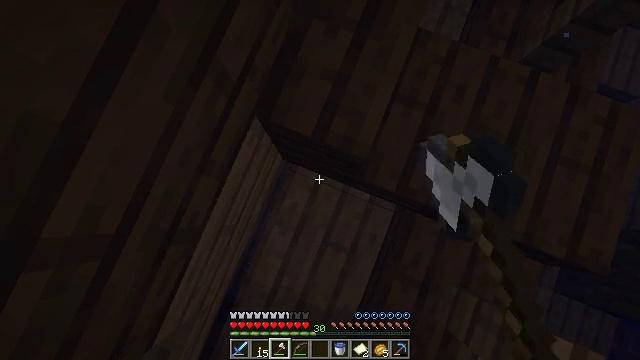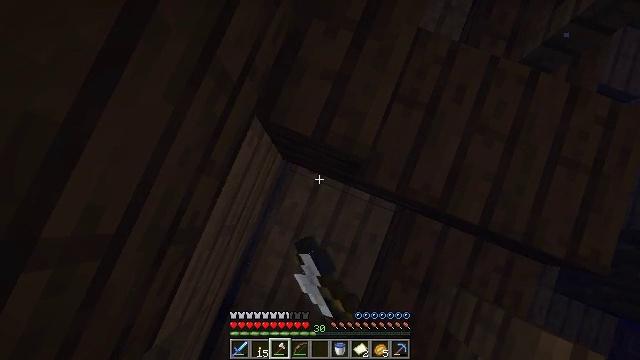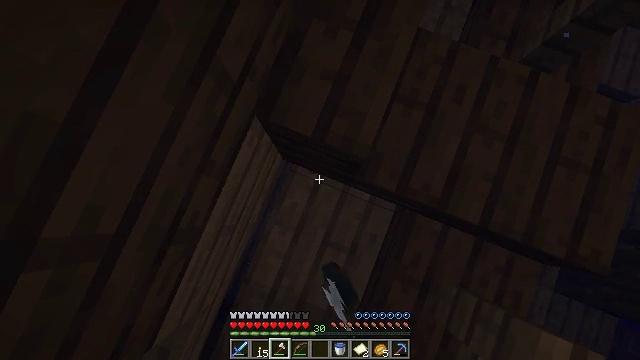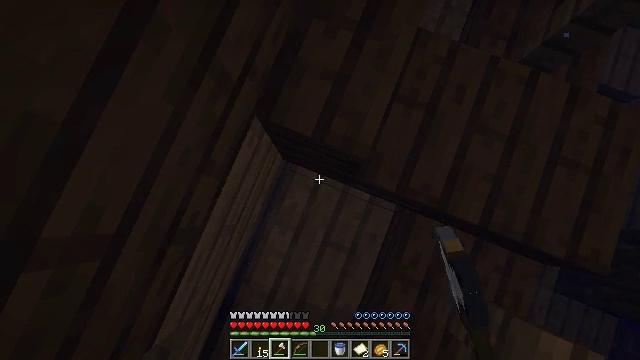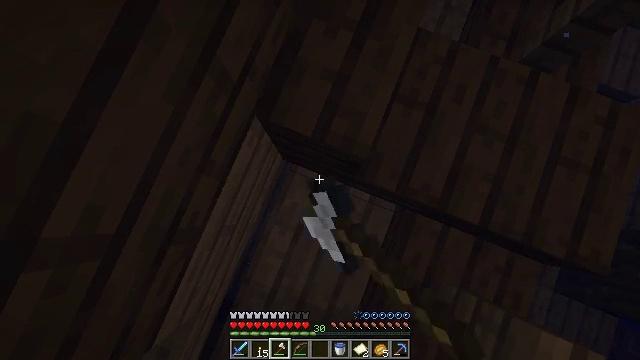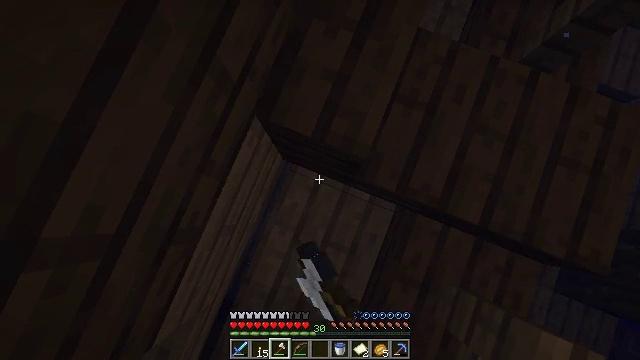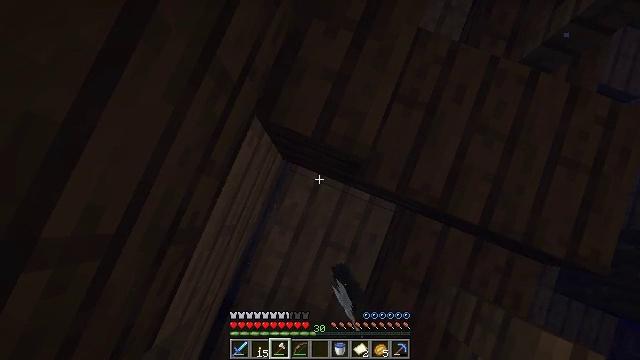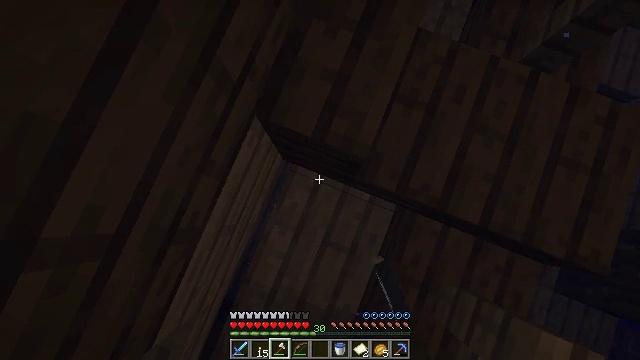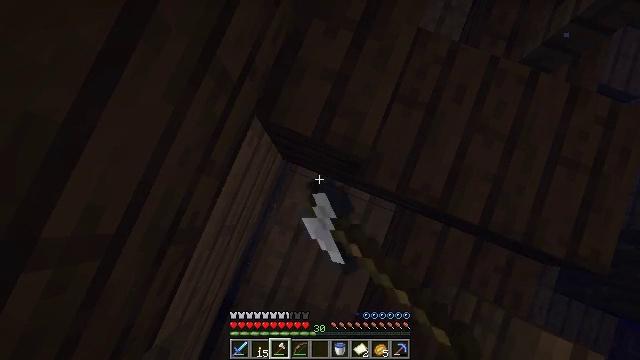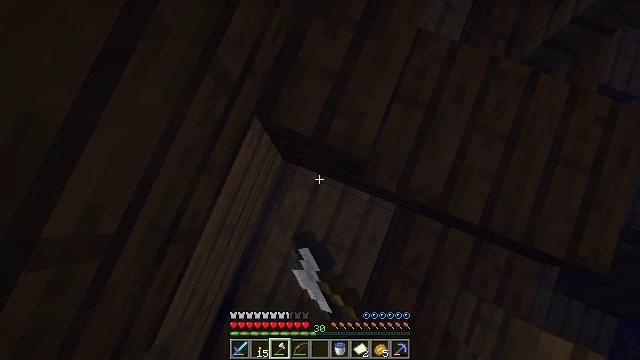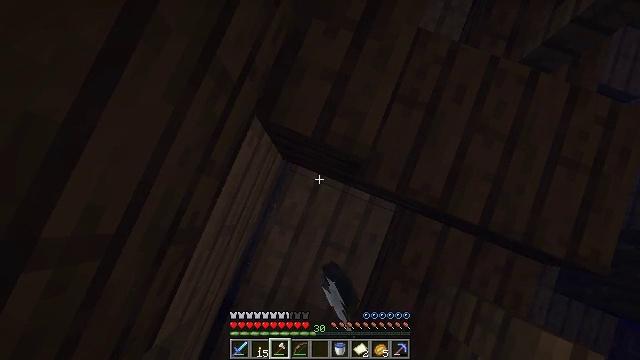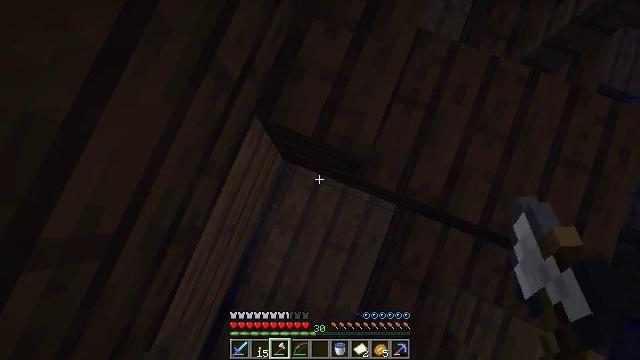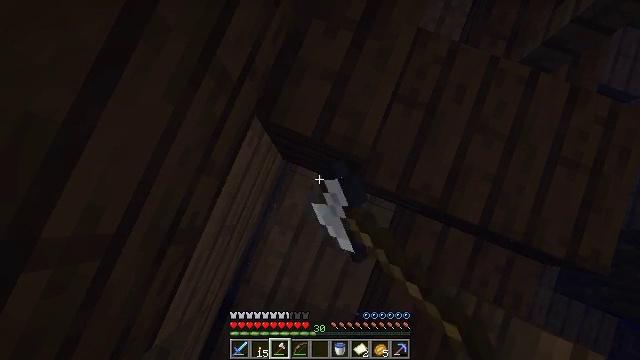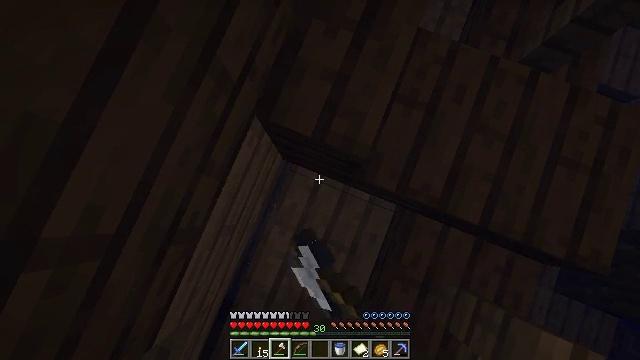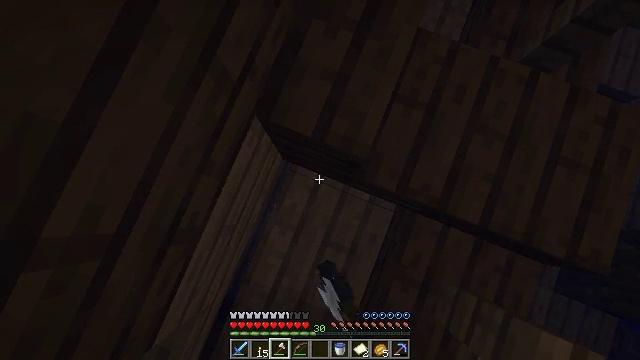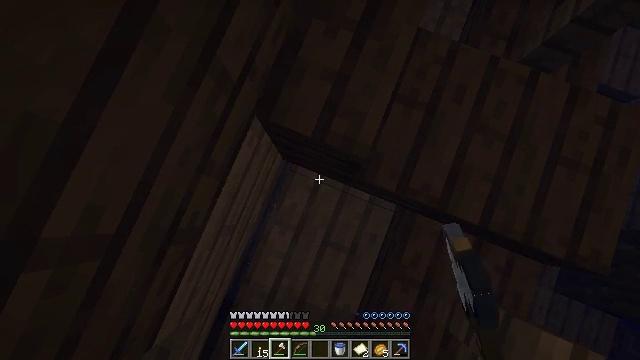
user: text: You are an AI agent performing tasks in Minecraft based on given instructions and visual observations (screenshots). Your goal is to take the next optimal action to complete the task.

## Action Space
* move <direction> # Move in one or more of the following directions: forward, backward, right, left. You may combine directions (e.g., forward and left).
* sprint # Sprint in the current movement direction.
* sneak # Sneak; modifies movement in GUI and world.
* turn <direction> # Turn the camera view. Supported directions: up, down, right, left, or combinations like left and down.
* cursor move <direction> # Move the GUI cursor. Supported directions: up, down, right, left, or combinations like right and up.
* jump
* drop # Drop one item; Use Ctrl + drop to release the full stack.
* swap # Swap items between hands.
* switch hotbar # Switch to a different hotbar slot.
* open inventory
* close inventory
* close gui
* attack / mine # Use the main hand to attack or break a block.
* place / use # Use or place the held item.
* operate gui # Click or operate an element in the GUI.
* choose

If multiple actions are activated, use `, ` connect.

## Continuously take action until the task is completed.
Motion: motion action
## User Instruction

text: Collect the spruce slab.
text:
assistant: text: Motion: sneak, attack / mine
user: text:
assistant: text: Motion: sneak, attack / mine
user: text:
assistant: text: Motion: sneak, attack / mine
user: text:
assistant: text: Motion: sneak, attack / mine
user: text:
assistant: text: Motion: sneak, attack / mine
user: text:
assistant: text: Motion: sneak, attack / mine
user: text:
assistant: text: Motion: sneak, attack / mine
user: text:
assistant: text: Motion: sneak, attack / mine
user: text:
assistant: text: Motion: sneak, attack / mine
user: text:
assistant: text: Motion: sneak, attack / mine
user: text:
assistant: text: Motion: sneak, attack / mine
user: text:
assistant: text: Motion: sneak, attack / mine
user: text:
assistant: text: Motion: sneak, attack / mine
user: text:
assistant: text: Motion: sneak, attack / mine
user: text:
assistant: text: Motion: sneak, attack / mine
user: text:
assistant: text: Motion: sneak, attack / mine
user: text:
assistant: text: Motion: sneak, attack / mine
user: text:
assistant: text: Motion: sneak, attack / mine
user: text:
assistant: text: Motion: sneak, attack / mine
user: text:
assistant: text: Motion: sneak, attack / mine
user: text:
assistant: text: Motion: sneak, attack / mine
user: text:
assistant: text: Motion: sneak, attack / mine
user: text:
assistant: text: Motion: sneak, attack / mine
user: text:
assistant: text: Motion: sneak, attack / mine
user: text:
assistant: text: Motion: sneak, attack / mine
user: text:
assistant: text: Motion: sneak, attack / mine
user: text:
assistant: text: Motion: sneak, attack / mine
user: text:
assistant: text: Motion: sneak, attack / mine
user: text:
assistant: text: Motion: sneak, attack / mine
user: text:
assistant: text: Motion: sneak, attack / mine